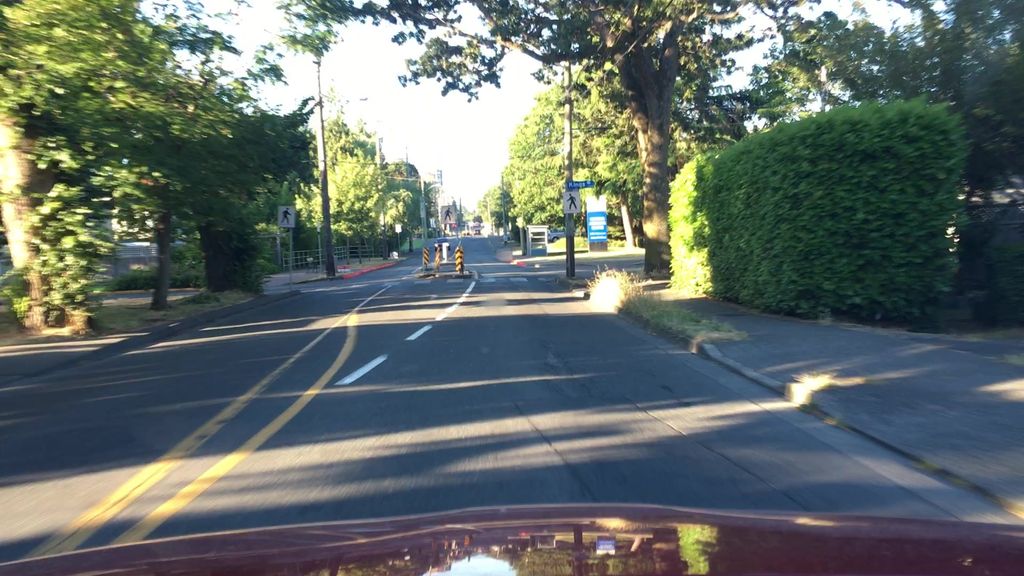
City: victoria